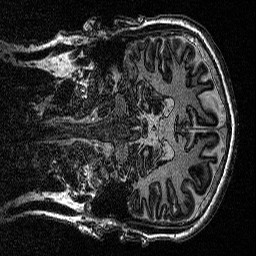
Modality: MP2RAGE
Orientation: coronal
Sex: male
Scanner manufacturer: siemens
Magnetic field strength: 3 T
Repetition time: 5 s
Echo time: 0.00292 s